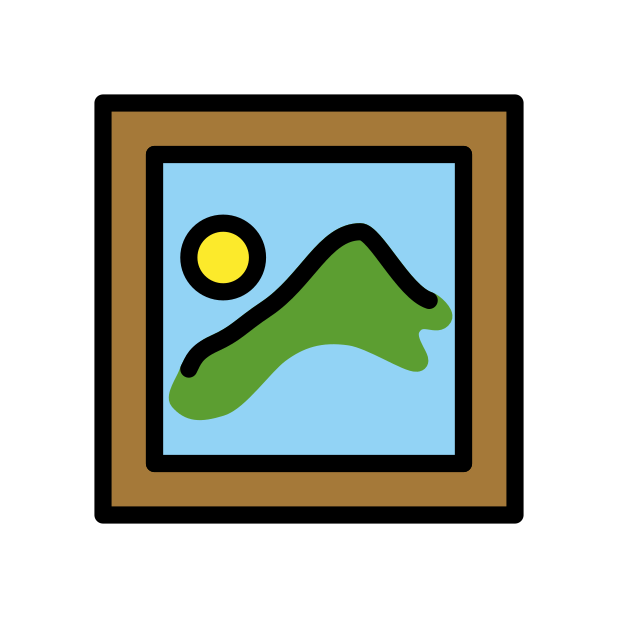
framed picture